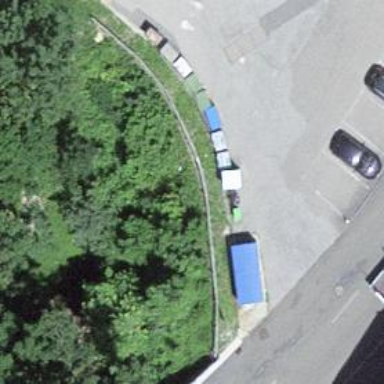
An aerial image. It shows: Recycling container for recycling.